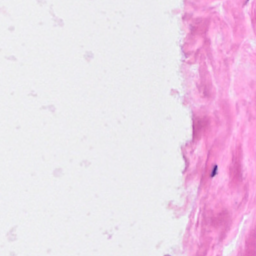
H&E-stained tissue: Breast